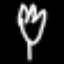
Label: leaf